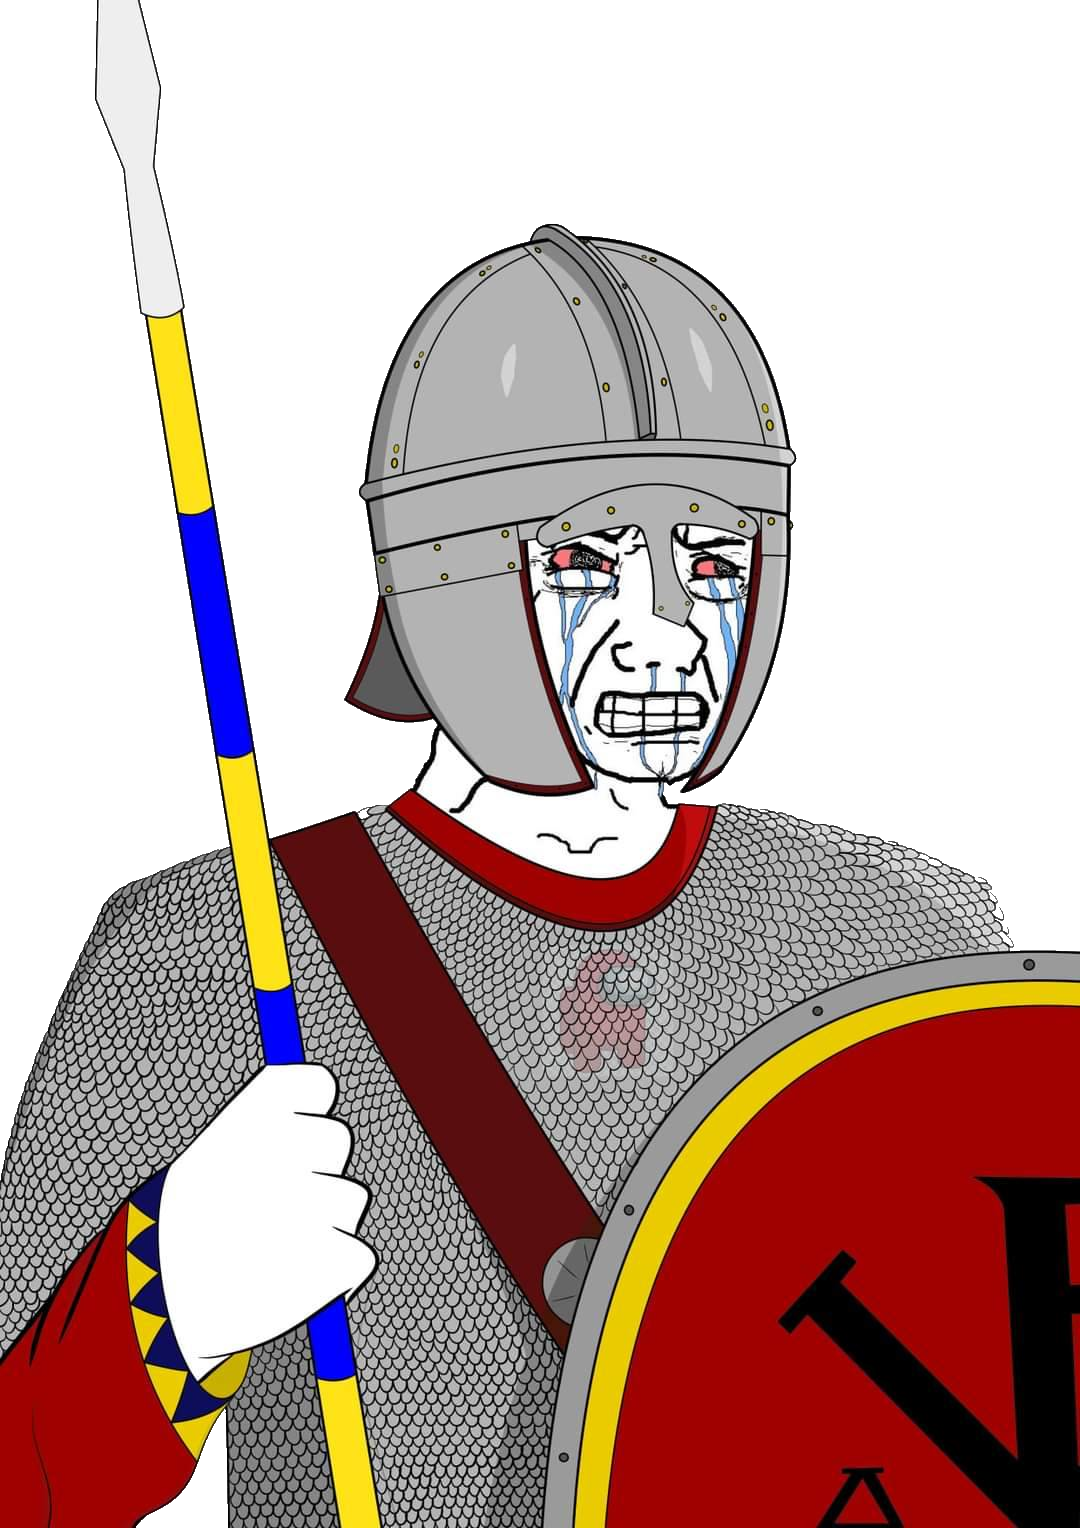
Label: 5_Crying_Wojak